七年级 · 度量几何学
如图, 已知 $\mathrm{B}, \mathrm{C}$ 两点把线段 $\mathrm{AD}$ 从左至右依次分成 2:4:3 三部分, $\mathrm{M}$ 是 $\mathrm{AD}$ 的中点, $\mathrm{BM}=$ $5 \mathrm{~cm}$, 则线段 $\mathrm{MC}$ 的长为 $(\quad)$

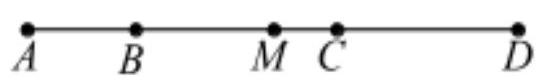
$1 \mathrm{~cm}$
B. $2 \mathrm{~cm}$
C. $3 \mathrm{~cm}$
D. $4 \mathrm{~cm}$
答案: C
解析: 由题意, 设 $A B=2 x, B C=4 x, C D=3 x$

$\because \mathrm{M}$ 是 $\mathrm{AD}$ 的中点,

$$
\therefore A M=M D=\frac{1}{2} A D=\frac{1}{2}(2 x+4 x+3 x)=\frac{9}{2} x
$$

$\because \mathrm{BM}=5 \mathrm{~cm}$,

$$
\begin{gathered}
\therefore A D-A B-M C-C D=5 \\
\therefore 9 x-2 x-M C-3 x=5 \\
\therefore M C=4 x-5 \\
\because M C=M D-C D=\frac{9}{2} x-3 x=\frac{3}{2} x \\
\therefore 4 x-5=\frac{3}{2} x \\
\therefore \frac{3}{2} x=4 x-5 \\
\therefore x=2 \\
\therefore M C=\frac{3}{2} \times 2=3
\end{gathered}
$$

故答案为: C.